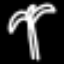
Label: palm tree